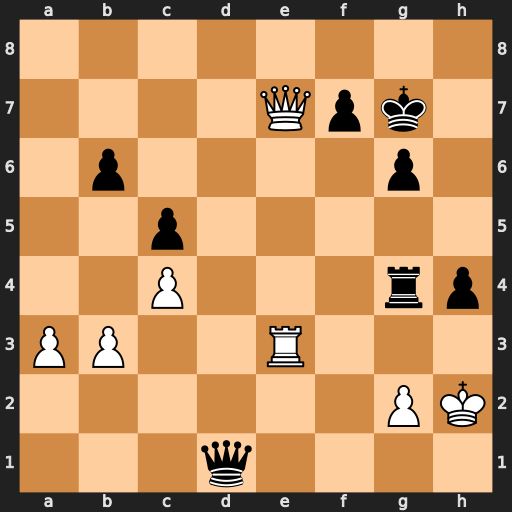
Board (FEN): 8/4Qpk1/1p4p1/2p5/2P3rp/PP2R3/6PK/3q4
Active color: w
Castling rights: -
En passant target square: -
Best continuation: Rf3 Qxf3 gxf3